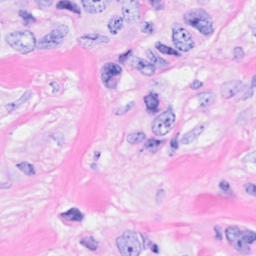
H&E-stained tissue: Breast